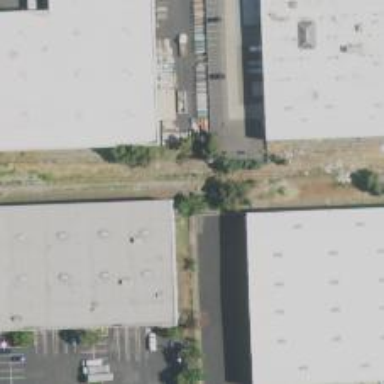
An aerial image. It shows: Abandoned railway.